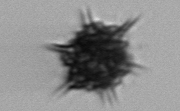
Label: Dictyocha